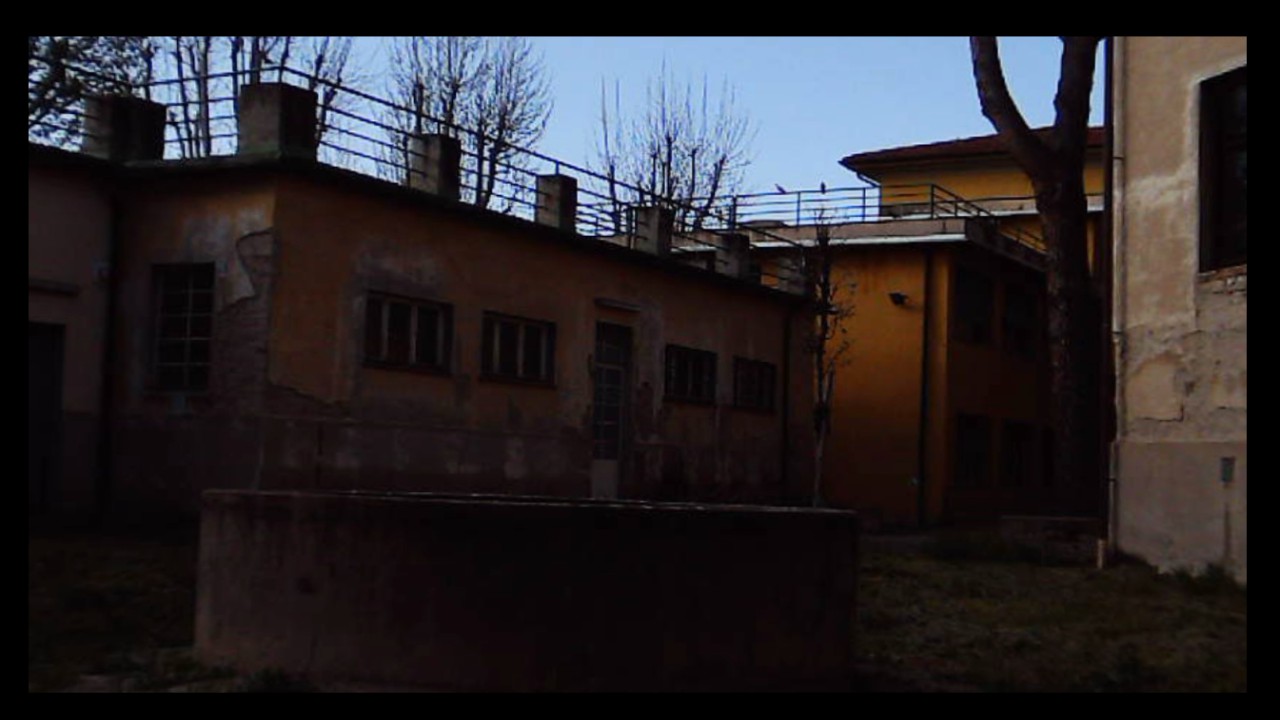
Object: Betafpv air75